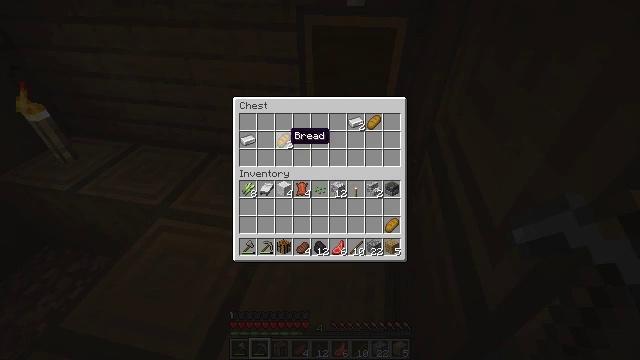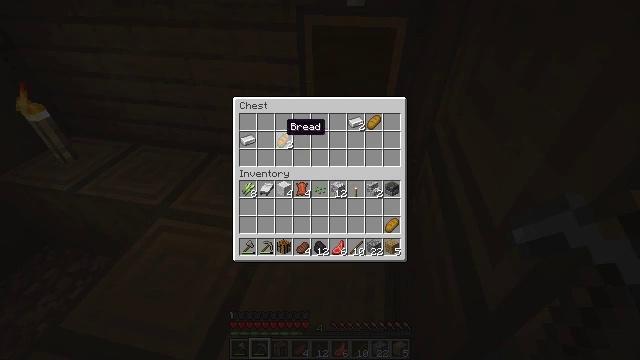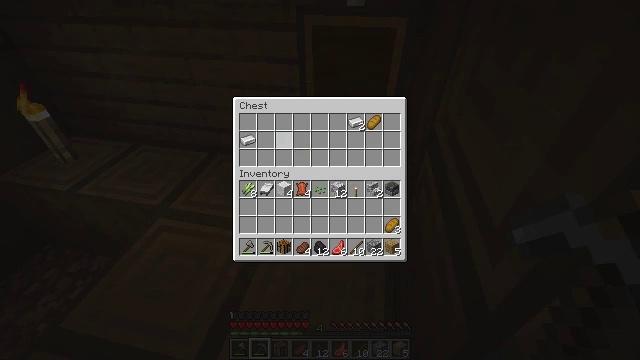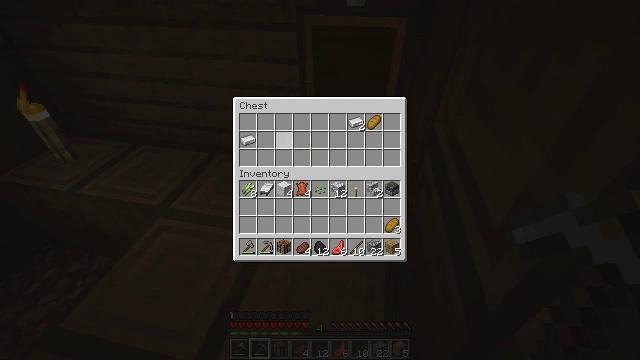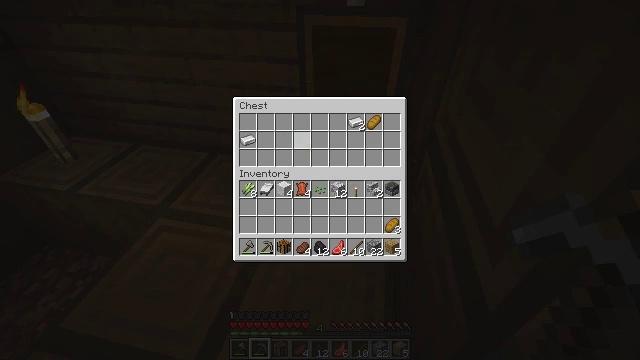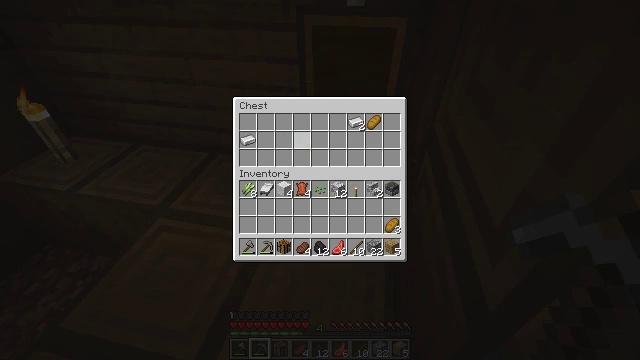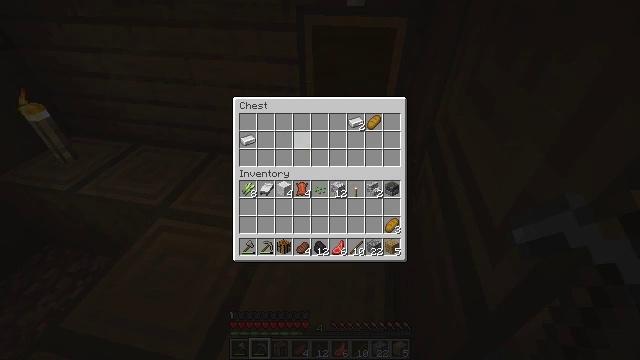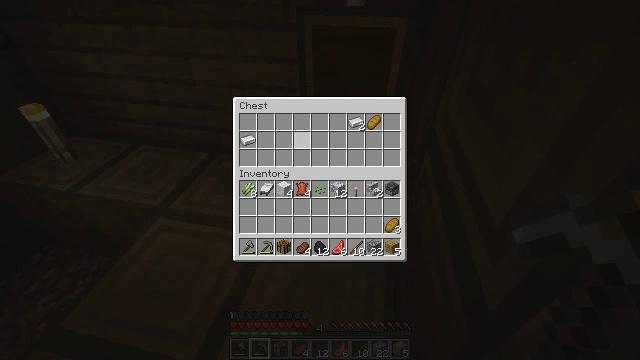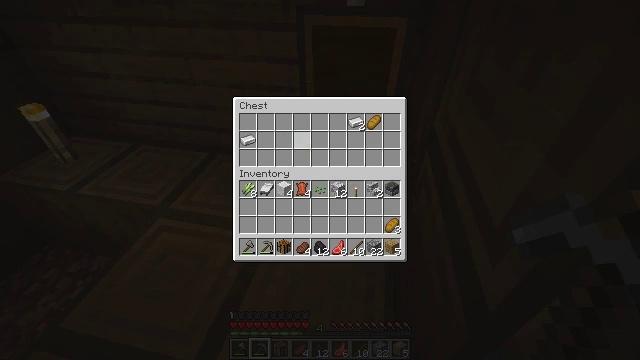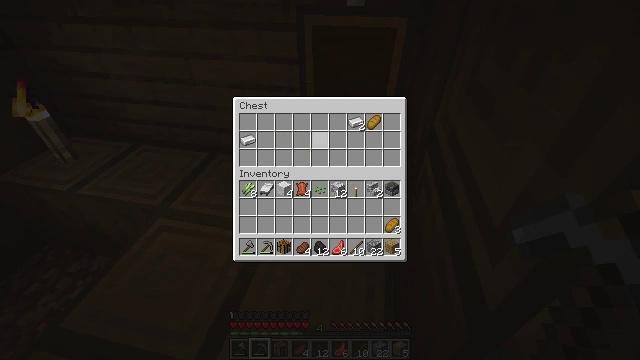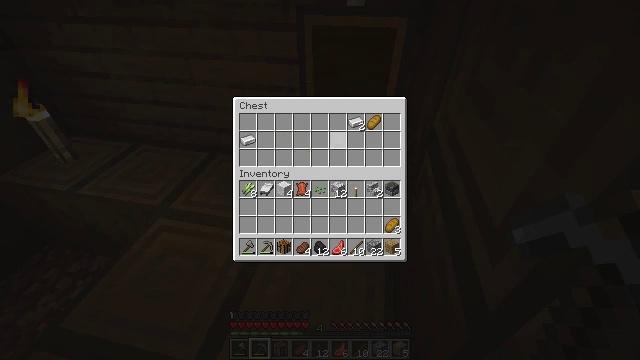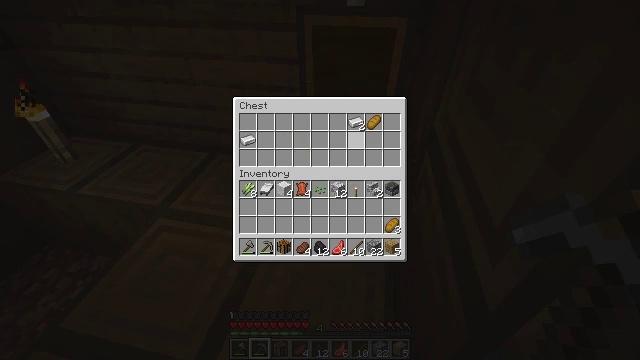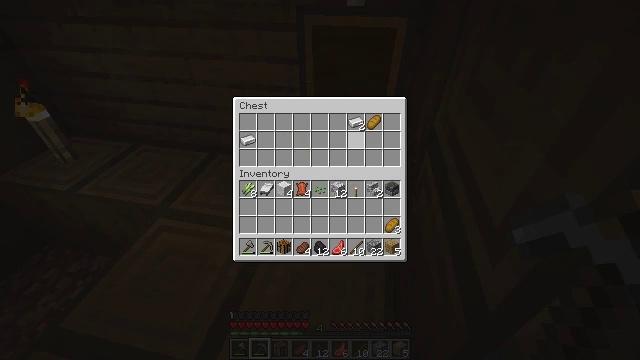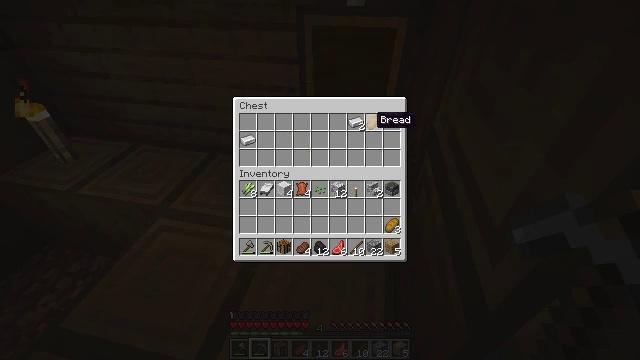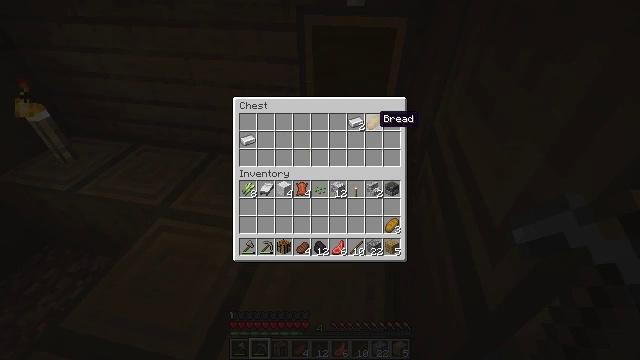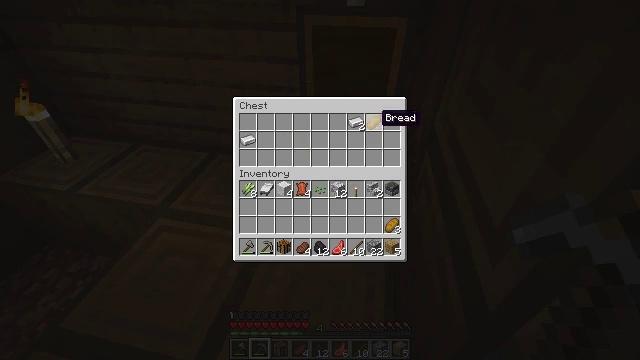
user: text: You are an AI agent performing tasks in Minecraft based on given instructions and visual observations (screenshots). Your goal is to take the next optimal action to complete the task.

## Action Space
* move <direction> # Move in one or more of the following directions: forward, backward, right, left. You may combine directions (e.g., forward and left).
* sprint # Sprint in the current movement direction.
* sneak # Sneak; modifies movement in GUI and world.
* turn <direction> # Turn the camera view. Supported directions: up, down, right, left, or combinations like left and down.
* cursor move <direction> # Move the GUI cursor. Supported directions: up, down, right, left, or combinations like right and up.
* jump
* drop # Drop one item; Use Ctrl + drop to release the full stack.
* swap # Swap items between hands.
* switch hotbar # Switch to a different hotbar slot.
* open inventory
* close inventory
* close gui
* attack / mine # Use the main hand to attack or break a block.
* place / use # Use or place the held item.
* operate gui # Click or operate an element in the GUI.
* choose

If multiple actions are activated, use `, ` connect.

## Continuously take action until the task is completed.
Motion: motion action
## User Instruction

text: Gather a pumpkin block.
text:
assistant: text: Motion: sneak, cursor move up
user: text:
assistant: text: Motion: sneak, operate gui
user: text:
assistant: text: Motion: sneak, operate gui
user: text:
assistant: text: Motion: sneak, cursor move right, operate gui
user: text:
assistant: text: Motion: sneak, cursor move right
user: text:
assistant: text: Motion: sneak
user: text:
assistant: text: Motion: sneak
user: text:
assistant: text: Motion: sneak
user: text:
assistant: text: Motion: sneak, cursor move right
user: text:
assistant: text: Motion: sneak, cursor move right
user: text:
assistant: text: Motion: sneak, cursor move right
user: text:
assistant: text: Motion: sneak
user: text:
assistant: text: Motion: sneak, cursor move right
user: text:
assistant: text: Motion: sneak
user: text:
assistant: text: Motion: sneak
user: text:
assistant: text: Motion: sneak
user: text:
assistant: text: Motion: sneak, operate gui
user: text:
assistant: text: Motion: sneak, operate gui
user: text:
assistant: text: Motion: sneak, cursor move left, operate gui
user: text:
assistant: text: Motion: sneak, cursor move left
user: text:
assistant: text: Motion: sneak
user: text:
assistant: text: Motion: sneak, operate gui
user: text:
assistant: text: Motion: sneak, operate gui
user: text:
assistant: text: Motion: sneak, operate gui
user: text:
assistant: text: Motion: sneak
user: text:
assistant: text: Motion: sneak
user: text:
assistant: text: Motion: sneak, cursor move left
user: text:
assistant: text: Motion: sneak, cursor move left
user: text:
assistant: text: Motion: sneak, cursor move left
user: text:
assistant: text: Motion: sneak, cursor move left